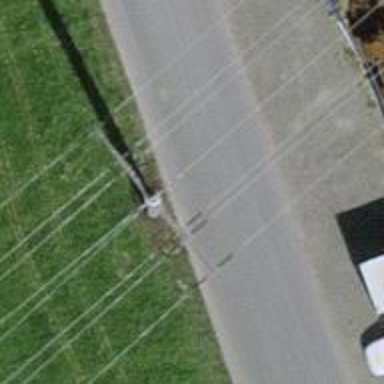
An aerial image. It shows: Power line in the image.